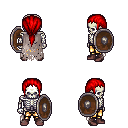
a pixel art fantasy rpg character, male body template, skeleton, gray tattered cape, gold greaves, red ponytail hairstyle, maroon shoes, shield, four views (front, back, left, right), 2x2 character sprite sheet, small pixel art, hard edges, no anti-aliasing